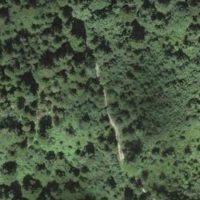
EUNIS habitat code: 43
Species observed at this site:
Eristalis tenax
Cicindela campestris
Sorbus aucuparia
Anoplotrupes stercorosus
Rhinanthus minor
Eriophorum angustifolium
Aphidecta obliterata
Carex pilulifera
Rutpela maculata